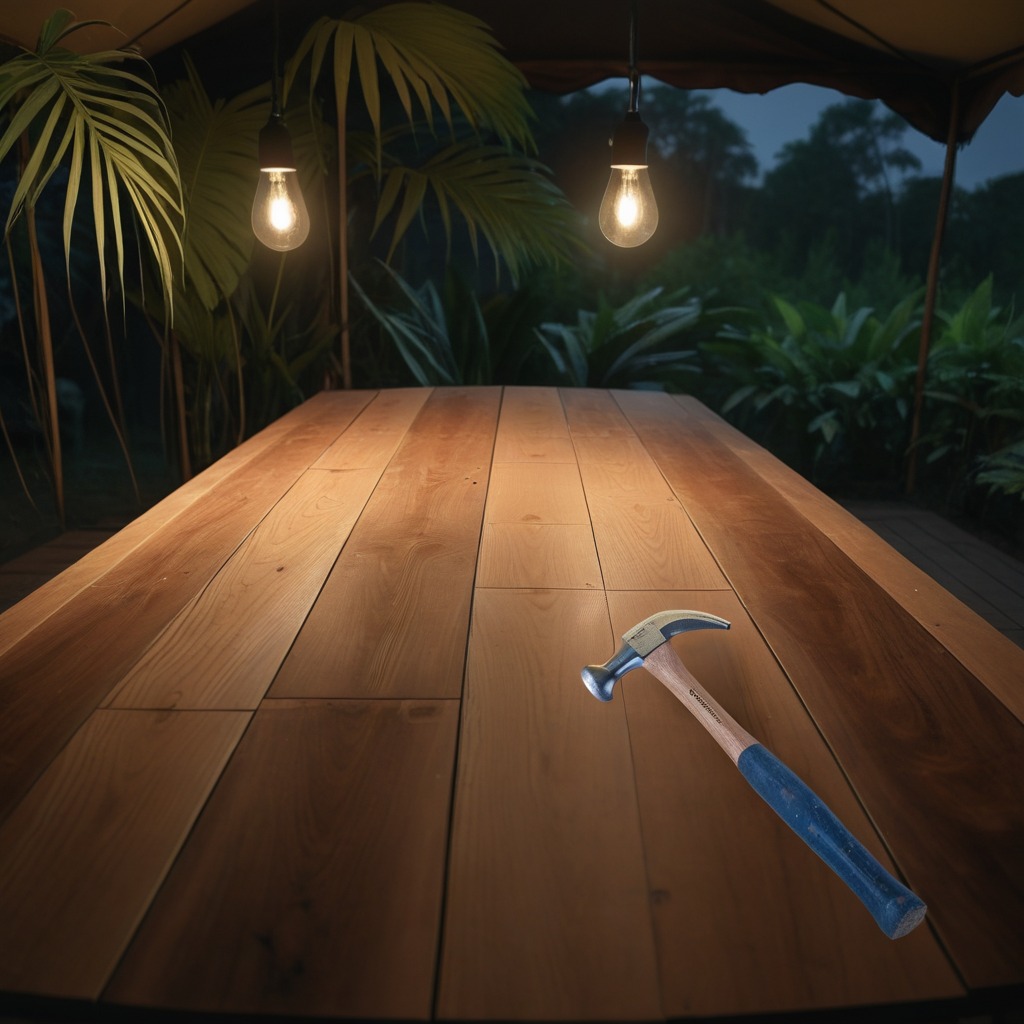
A hammer is lying on a wooden table inside a jungle field workshop tent at night.